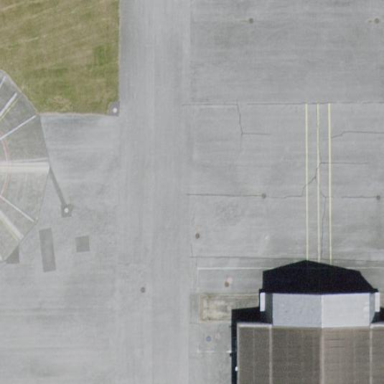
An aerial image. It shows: Apron at the airport.